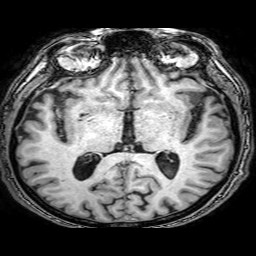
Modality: T1w
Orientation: coronal
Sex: male
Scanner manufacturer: philips
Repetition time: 0.008297 s
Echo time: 0.00383 s